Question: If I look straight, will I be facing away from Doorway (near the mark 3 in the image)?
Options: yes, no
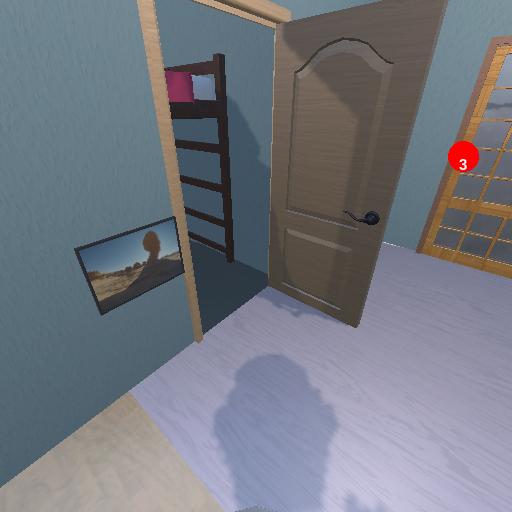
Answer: yes